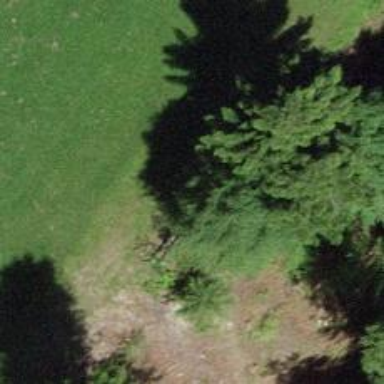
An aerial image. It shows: Bench.